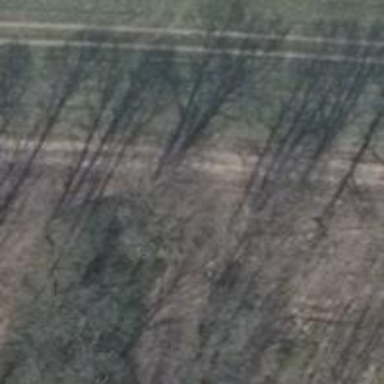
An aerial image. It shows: Dirt track road with grade 4 track type.